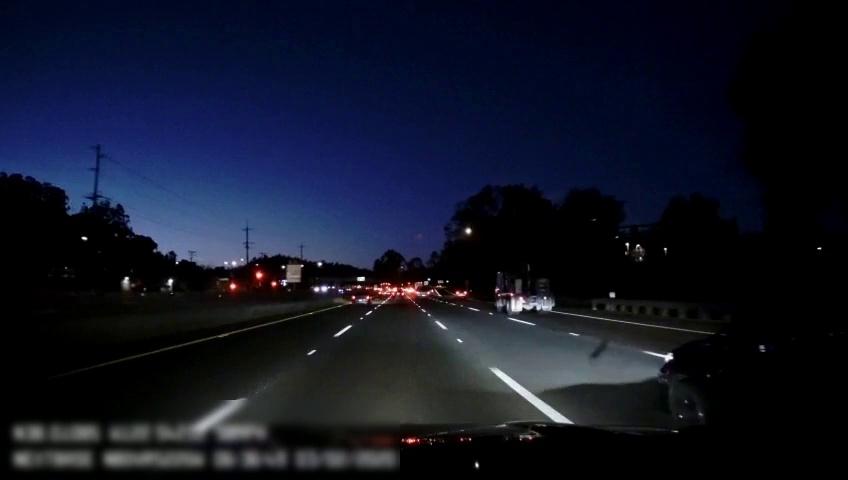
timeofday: Night
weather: Other
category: Drivable Space
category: Vehicles | Car
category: Vehicles | Other LV
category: Vehicles | Car
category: Vehicles | SUV
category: Vehicles | Car
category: Lanes | Alternate Lane
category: Lanes | Current Lane
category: Lanes | Current Lane
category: Lanes | Alternate Lane
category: Lanes | Alternate Lane
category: Traffic | Signs